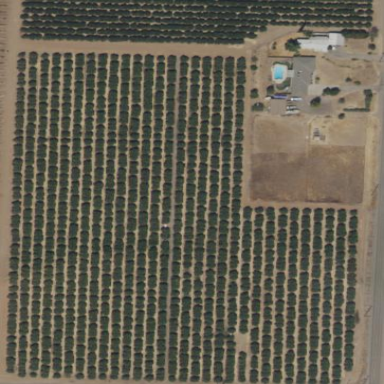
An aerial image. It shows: Orange orchard with beautiful orange trees.